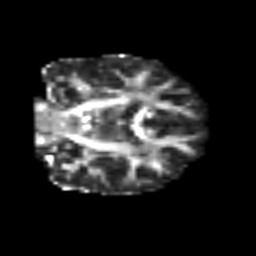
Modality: FA
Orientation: coronal
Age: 53
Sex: male
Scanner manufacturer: siemens
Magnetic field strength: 3 T
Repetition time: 6.1 s
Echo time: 0.101 s